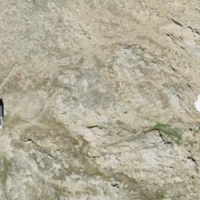
EUNIS habitat code: 48
Species observed at this site:
Jacobaea incana